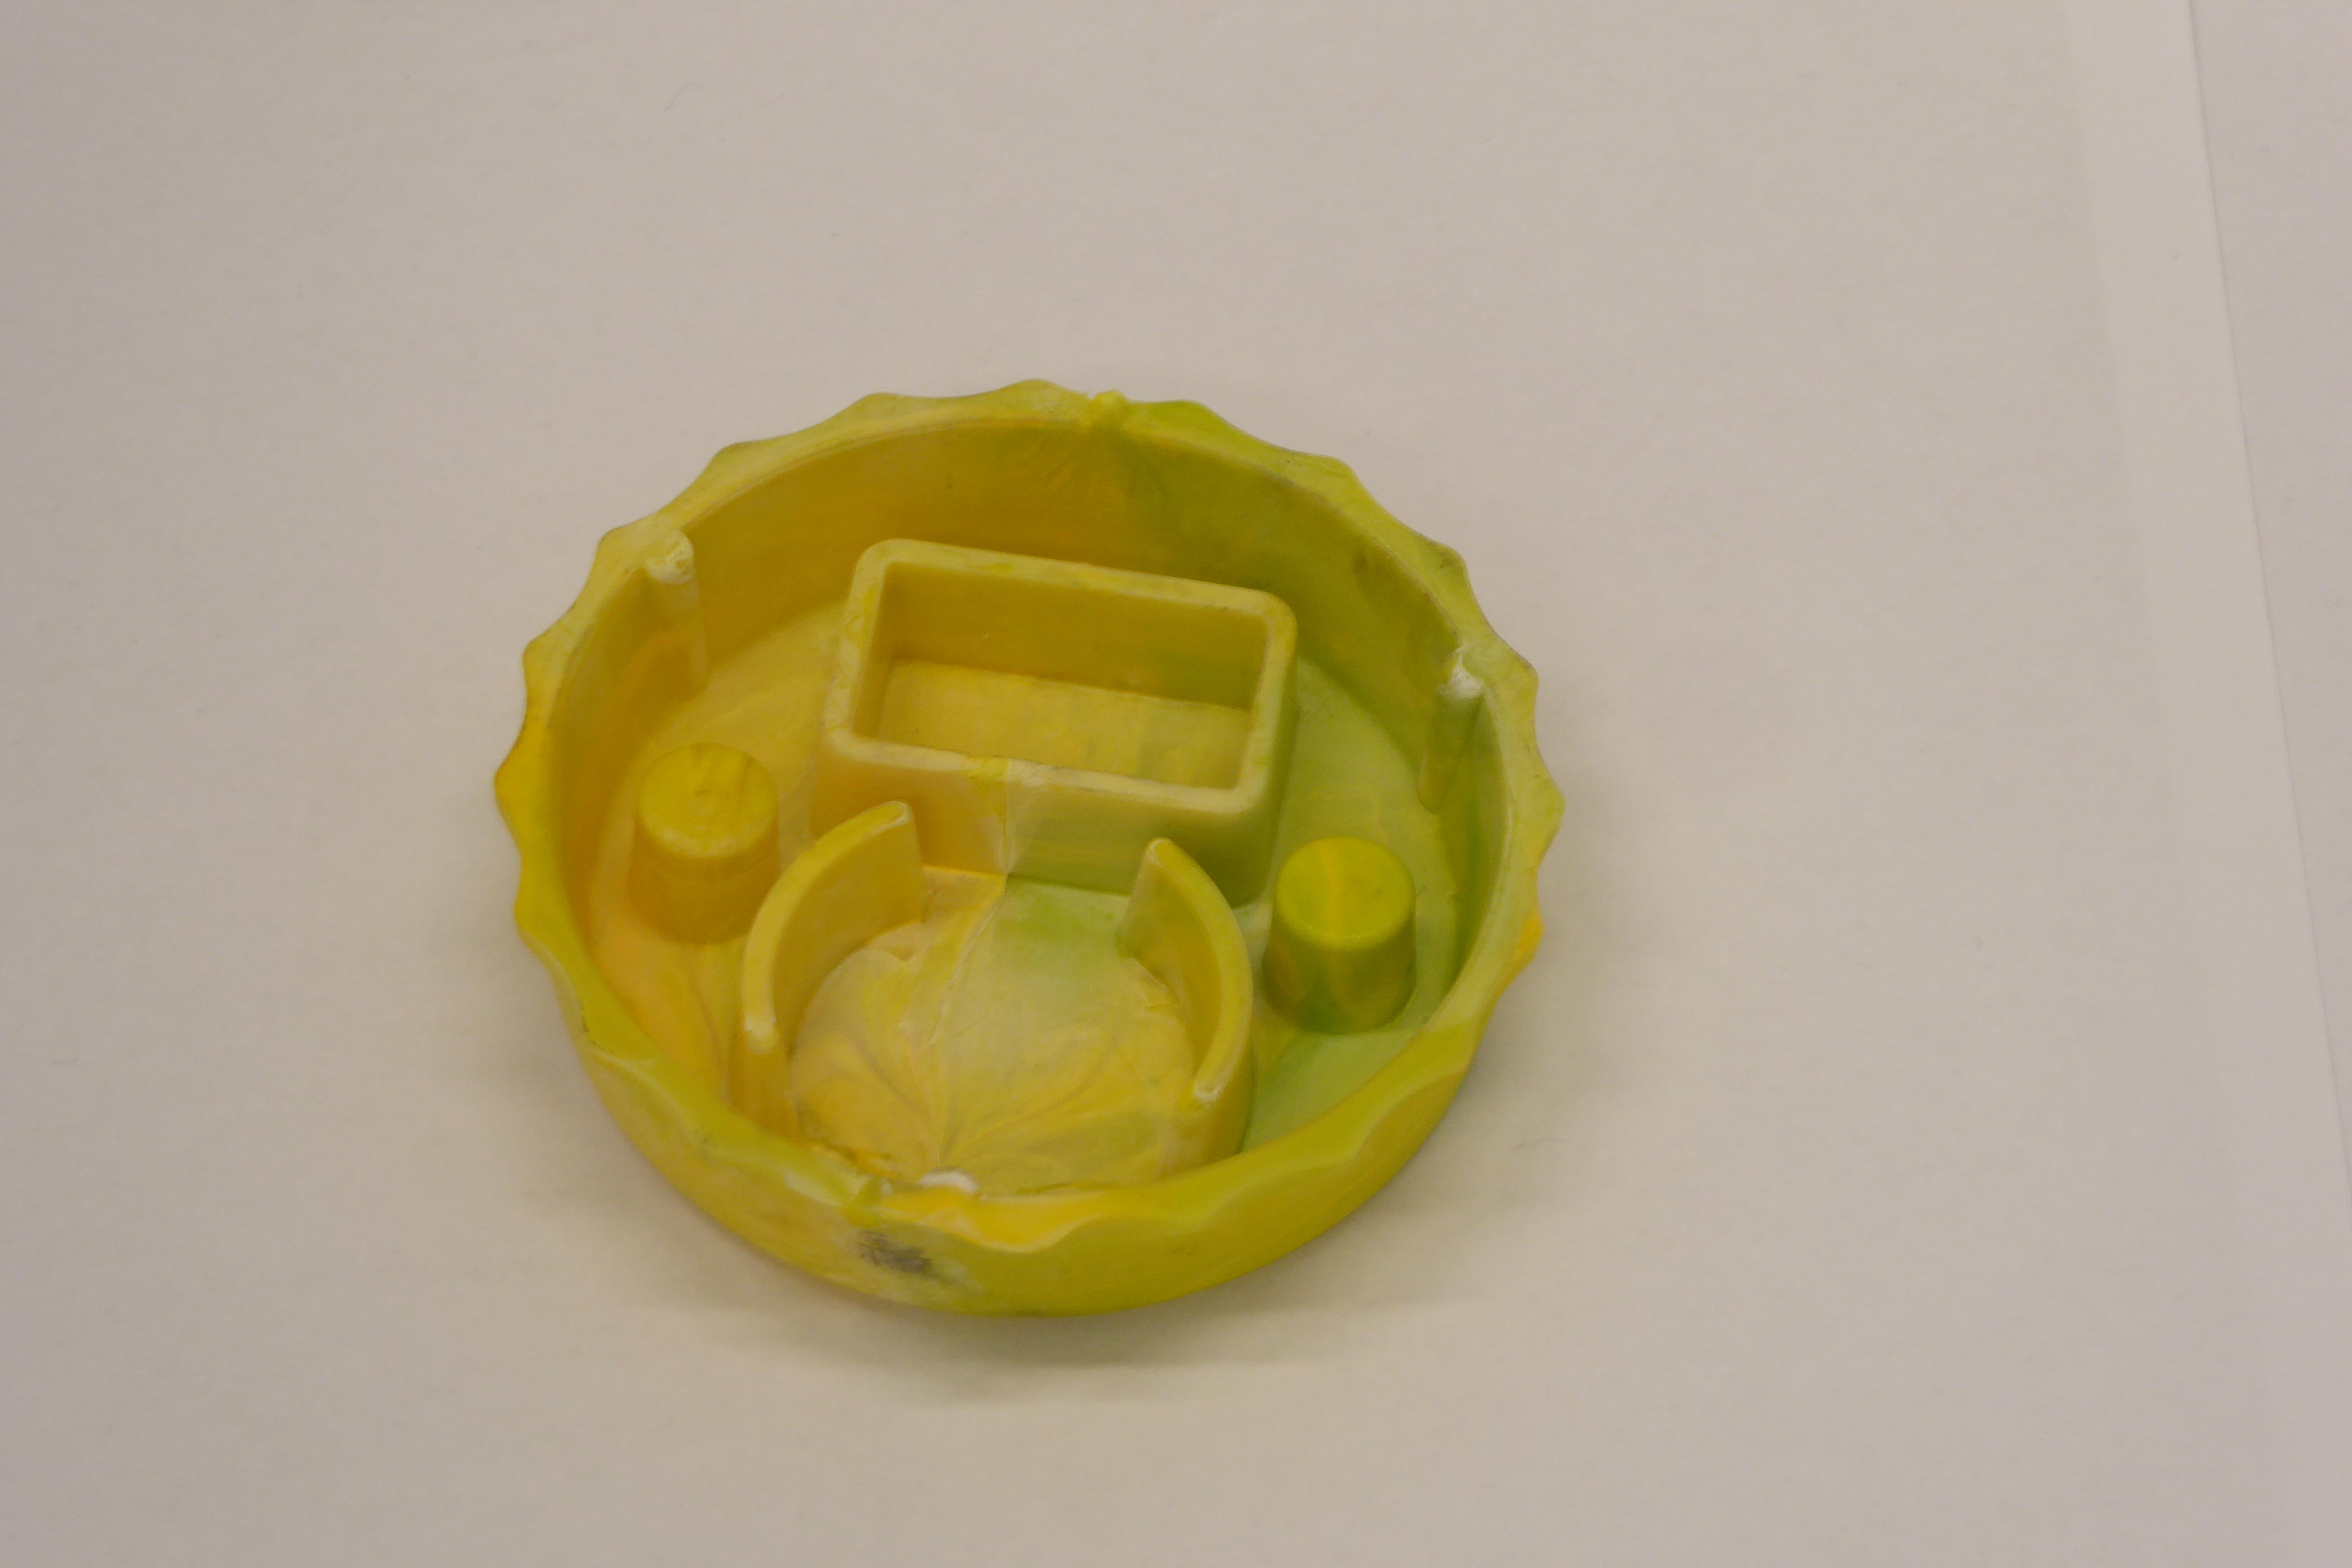
Label: Bottle Opener - Cover